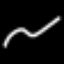
Label: squiggle